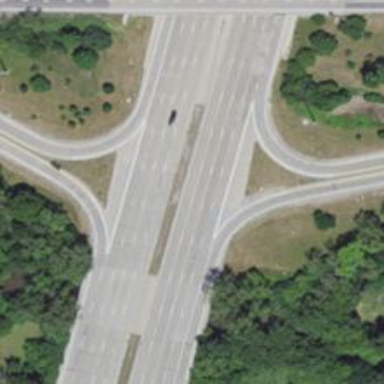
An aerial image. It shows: Trunk link highway.